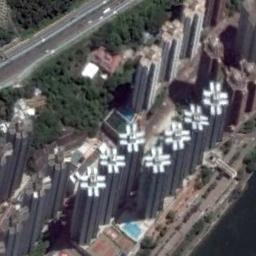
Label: commercial_area